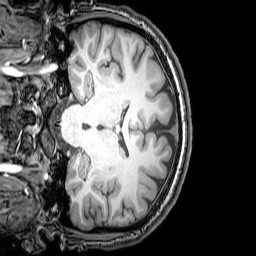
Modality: T1w
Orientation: coronal
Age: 25
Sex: male
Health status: healthy
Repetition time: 0.081 s
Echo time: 0.037 s